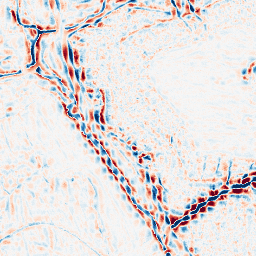
Category: wavelet
Decomposition family: wavelet_biorthogonal
Decomposition parameters: wavelet: bior4.4
level: 3
Upsampling method: quintic
Upsampling parameters: scale: 8
Upsampling scale: 8